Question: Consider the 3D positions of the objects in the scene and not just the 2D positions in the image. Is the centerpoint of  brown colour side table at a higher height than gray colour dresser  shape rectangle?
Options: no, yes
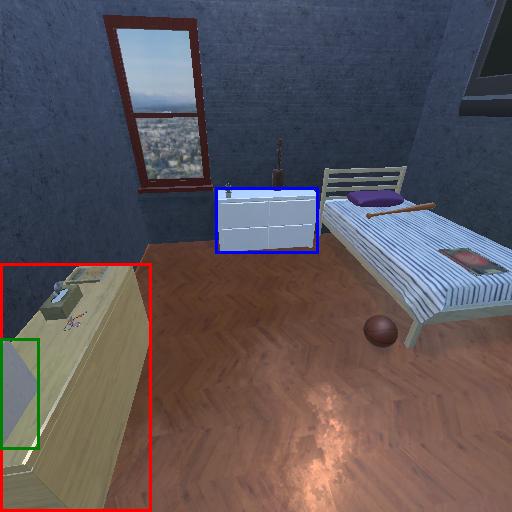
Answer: no